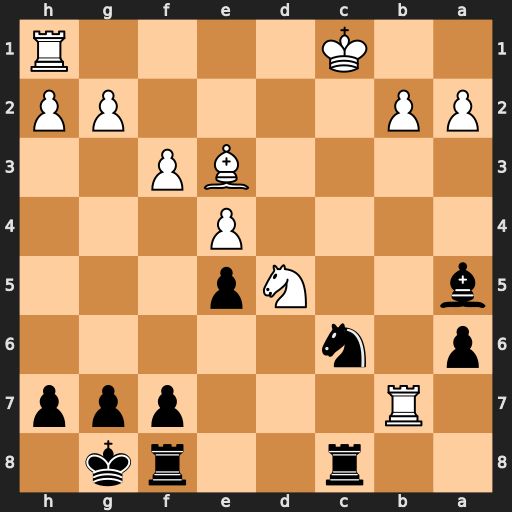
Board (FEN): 2r2rk1/1R3ppp/p1n5/b2Np3/4P3/4BP2/PP4PP/2K4R
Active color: b
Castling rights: -
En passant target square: -
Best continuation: Nd8+ Kb1 Nxb7 Ne7+ Kh8 Nxc8 Rxc8